Question: I need some help. I've been looking for the solution for two days.

'''
class Mam_sEntre_eViewController: UIViewController, UIPickerViewDataSource, UIPickerViewDelegate {
let notes = [0, 1, 2, 3, 4, 5]
@IBOutlet weak var noteGoutPickerView: UIPickerView!
@IBAction func validate() {
validateNoteMam_sEntre_e()
}
func numberOfComponents(in pickerView: UIPickerView) -> Int {
return 1
}
func pickerView(_ pickerView: UIPickerView, numberOfRowsInComponent component: Int) -> Int {
return notes.count
}
private func pickerView(_ pickerView: UIPickerView, titleForRow row: Int, forComponent component: Int) -> Int? {
return notes[row]
}
private func validateNoteMam_sEntre_e() {
let noteGoutIndex = noteGoutPickerView.selectedRow(inComponent: 0)
let noteGout = notes[noteGoutIndex]
}
}
'''
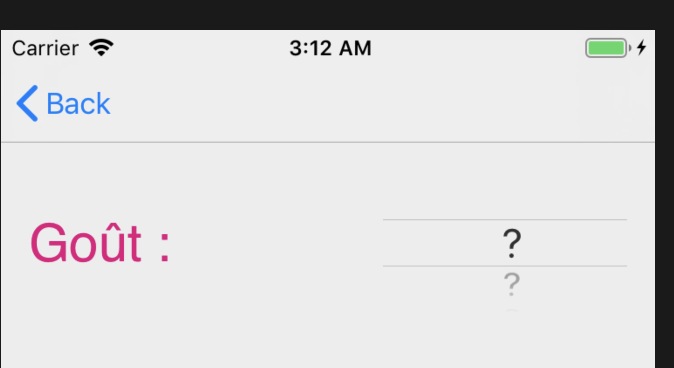
Answer: Change
'''
private func pickerView(_ pickerView: UIPickerView, titleForRow row: Int, forComponent component: Int) -> Int? {
return notes[row]
}
'''
To
'''
func pickerView(_ pickerView: UIPickerView, titleForRow row: Int, forComponent component: Int) -> String? {
return String(notes[row])
}
'''
Not private, return String not Int. See <URL>